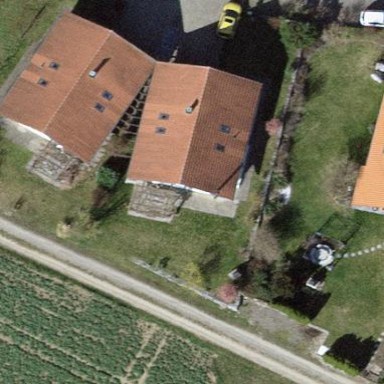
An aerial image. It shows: Detached building with gabled roof.